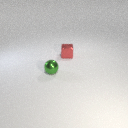
small green metal sphere in front of small red metal cube